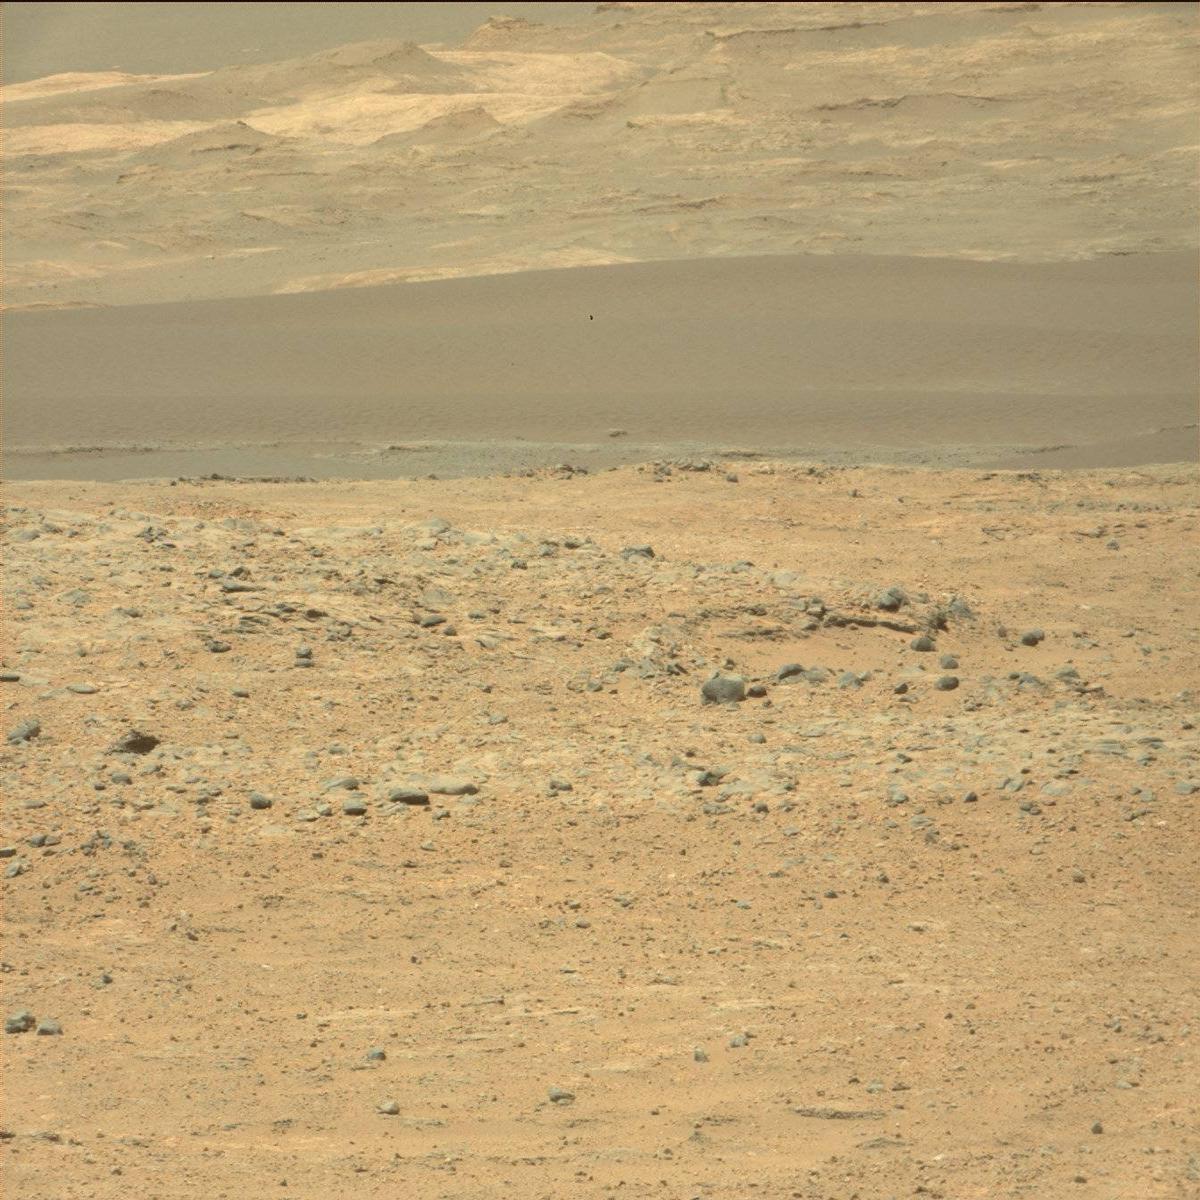
Terrain classes present: Bedrock, Ridge, Rock, Sand / Soil